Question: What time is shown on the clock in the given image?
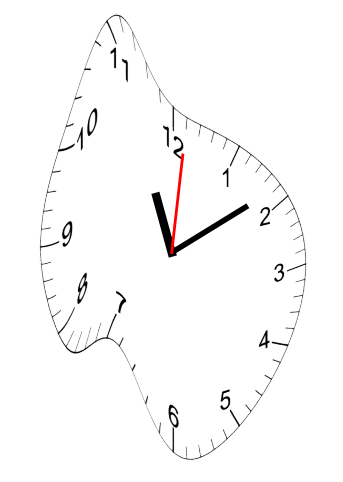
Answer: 11:09:01